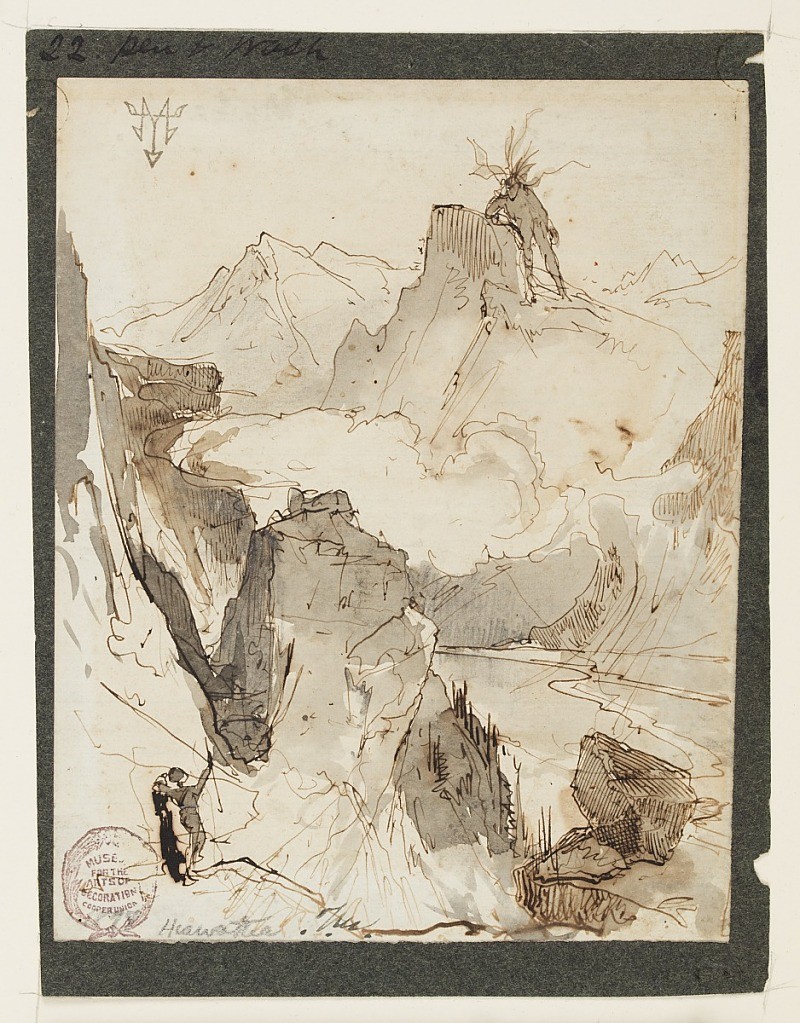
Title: Hiawatha sees Mudjekeewis
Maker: Thomas Moran, American, b. Britain, 1837–1926
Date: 1870–75
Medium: Graphite, pen and brown ink, brush and gray-brown wash on paper
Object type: Drawing
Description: Vertical view with summits of Rockies separated by a lake and clouds bridging the gap.  Hiawatha, leaning on a rock in left foreground, raises his right arm in greeting. Mudjekeewis stands upon a summit in the back.